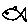
Label: fish